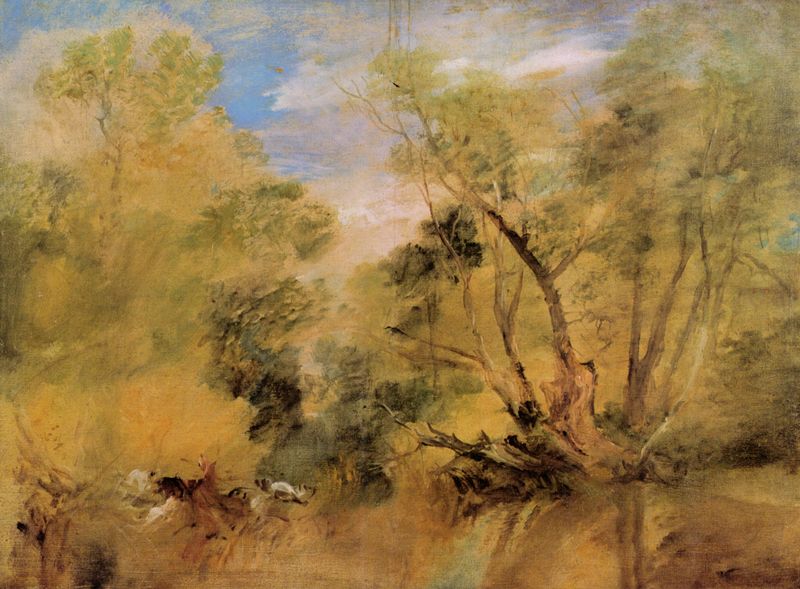
Titel: Weiden neben einem Strom
Künstler: William Turner
Standort: London
Institution: Tate Gallery
Schlagwörter: baum, blau, blätter, dunkel, gemälde, himmel, laub, schatten, wasser, weiß, wolken, aquarell, bäume, fluss, gelb, grün, impressionismus, landschaft, ocker, see, ufer, äste, braun, grau, hell, kreide, licht, pastell, schwarz, skizze, gras, hund, tiere, wiese, wolke, beige, malerei, öl, ast, bach, baumstamm, morgen, nass, natur, spiegelung, stamm, strauch, zweige, busch, büsche, gebüsch, sträucher, england, rosa, wald, pferde, reiter, hasen, studie, hang, gelände, tag, wasserfarbe, herbst, rand, böschung, romantik, constable, turner, impressionistisch, jaune, vert, still, steppe, impression, waldrand, tusche, dürr, wurzel, lichtung, laubbaum, sumpf, ölmalerei, jagd, fleck, verschwommen, baumgruppe, unterholz, verwischt, reh, rehe, moor, geäst, laubwerk, atmosphäre, schemen, arbre, ciel, nature, paysage, stumpf, peinture, baumstumpf, morsch, eau, kronen, pastel, esquisse, nuage, skizzenhaft, millet, william, furt, wasserfläche, tronc, william turner, turnerig, atmosphärisch, branche, näume, waterhouse, mare, wuzel, he, grüner wald, dürres gras, tempra